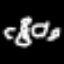
Label: octagon